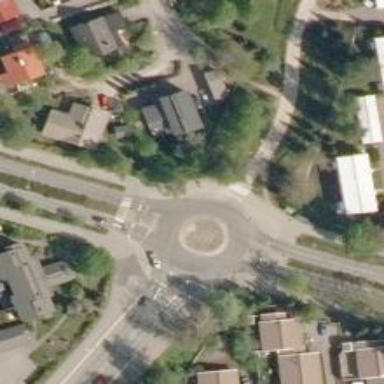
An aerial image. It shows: Tertiary road with asphalt surface leading to roundabout.